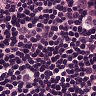
Metastatic tissue present: yes